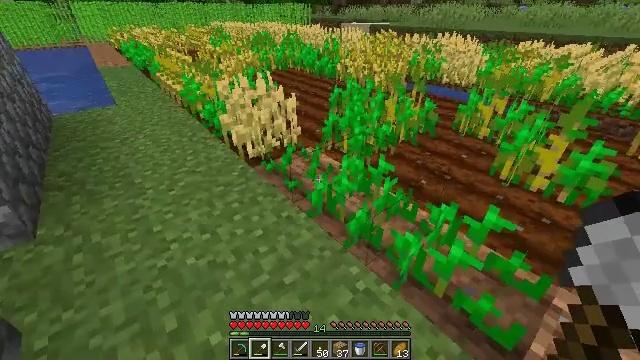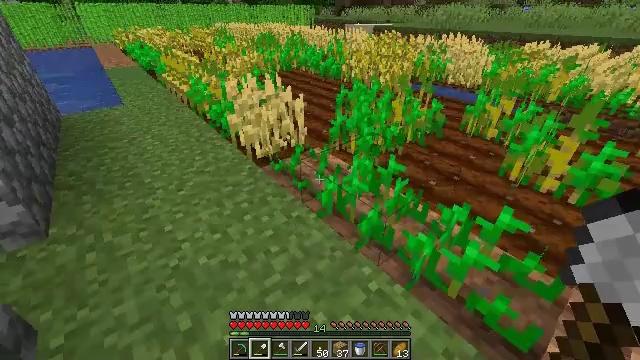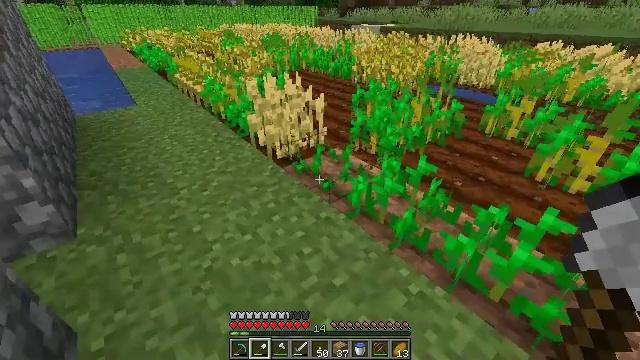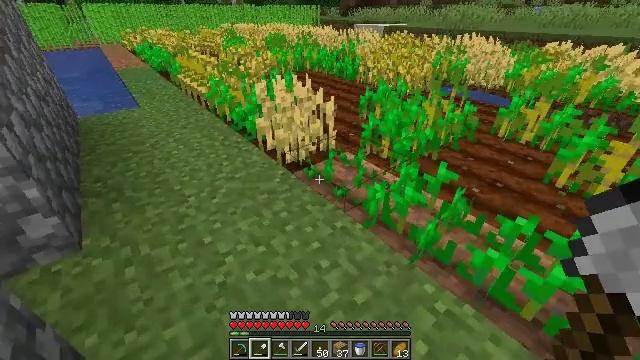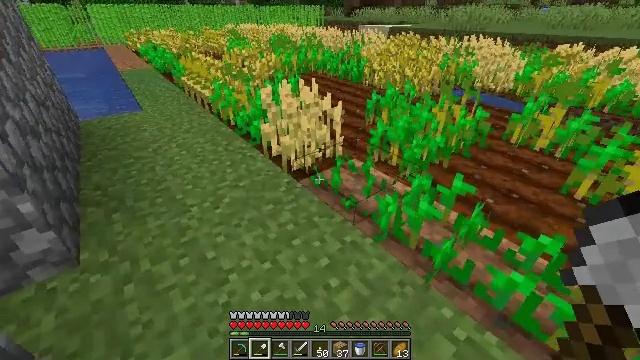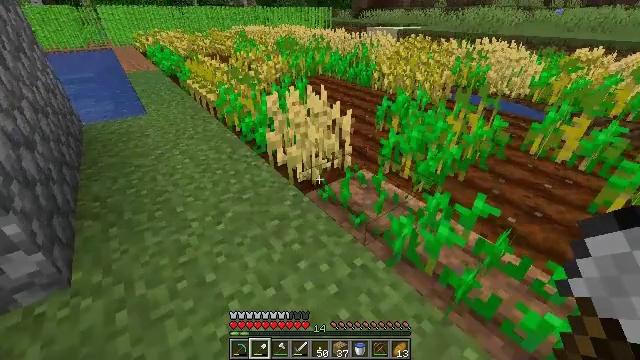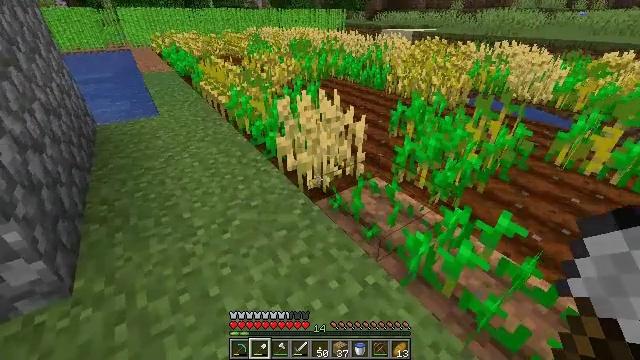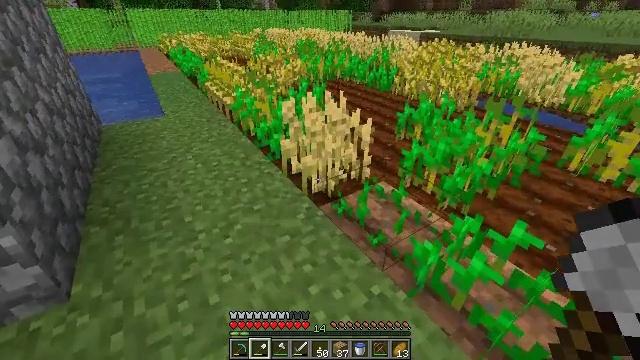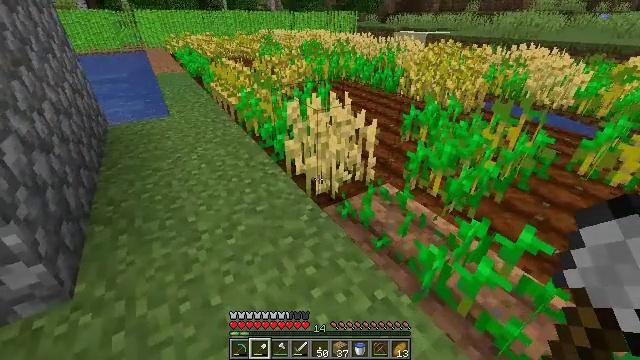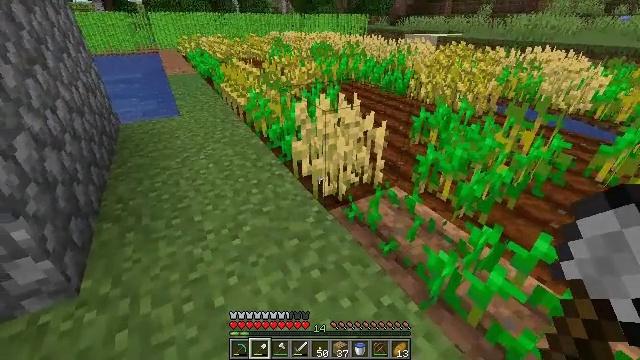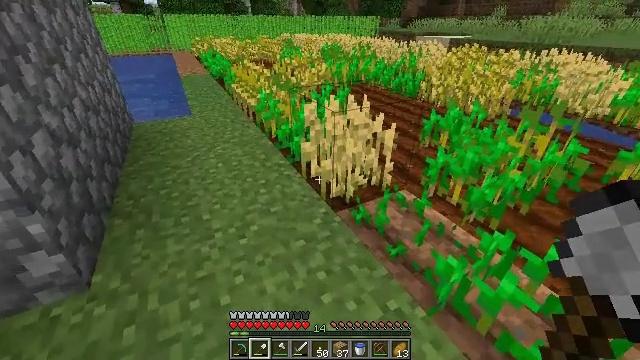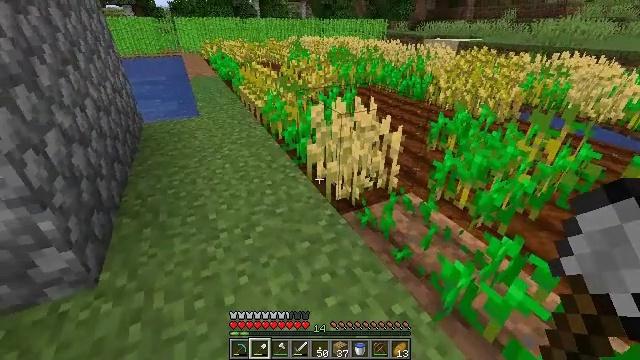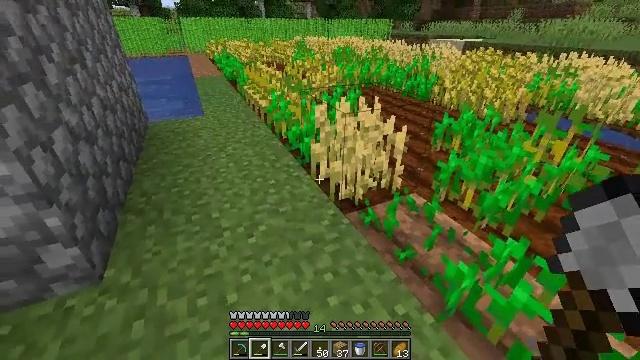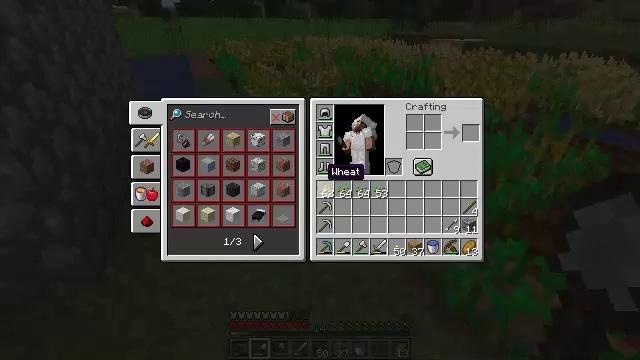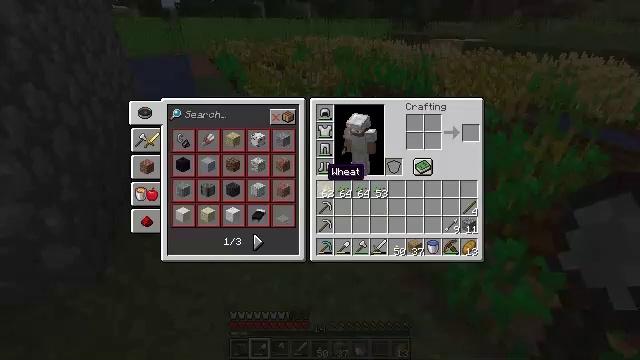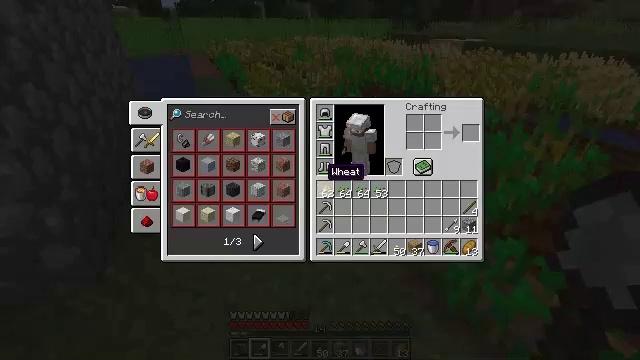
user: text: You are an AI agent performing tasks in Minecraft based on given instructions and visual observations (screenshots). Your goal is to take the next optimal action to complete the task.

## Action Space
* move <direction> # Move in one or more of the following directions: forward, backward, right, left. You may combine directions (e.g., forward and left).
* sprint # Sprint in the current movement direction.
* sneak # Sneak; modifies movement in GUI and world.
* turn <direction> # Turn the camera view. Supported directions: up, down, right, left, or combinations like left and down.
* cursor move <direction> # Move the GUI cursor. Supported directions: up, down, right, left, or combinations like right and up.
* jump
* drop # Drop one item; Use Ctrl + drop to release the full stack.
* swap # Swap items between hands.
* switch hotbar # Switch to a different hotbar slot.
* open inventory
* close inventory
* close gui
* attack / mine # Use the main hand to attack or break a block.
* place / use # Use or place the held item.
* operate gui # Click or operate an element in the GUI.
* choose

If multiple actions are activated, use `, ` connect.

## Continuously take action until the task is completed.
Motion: motion action
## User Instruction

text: Craft an iron hoe.
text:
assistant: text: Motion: move left
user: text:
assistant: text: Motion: move forward and move left
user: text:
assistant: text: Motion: move forward
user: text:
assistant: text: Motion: move forward
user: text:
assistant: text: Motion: move forward, turn left
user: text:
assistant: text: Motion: turn left
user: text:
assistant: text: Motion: turn left
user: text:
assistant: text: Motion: turn left
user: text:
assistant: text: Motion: turn left
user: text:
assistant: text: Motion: turn left
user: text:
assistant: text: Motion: turn left
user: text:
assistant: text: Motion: no_op
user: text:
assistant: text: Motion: open inventory
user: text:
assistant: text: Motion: open inventory
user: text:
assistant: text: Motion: open inventory
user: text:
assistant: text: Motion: no_op
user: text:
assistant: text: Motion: no_op
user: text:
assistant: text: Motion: no_op
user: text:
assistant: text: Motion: no_op
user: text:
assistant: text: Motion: cursor move right
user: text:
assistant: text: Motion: cursor move right
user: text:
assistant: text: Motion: cursor move right
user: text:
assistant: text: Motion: cursor move right
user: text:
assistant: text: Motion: cursor move right
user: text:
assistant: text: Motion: no_op
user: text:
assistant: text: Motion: no_op
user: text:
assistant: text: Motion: no_op
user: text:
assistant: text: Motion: turn left
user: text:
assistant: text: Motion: turn left
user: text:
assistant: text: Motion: turn left